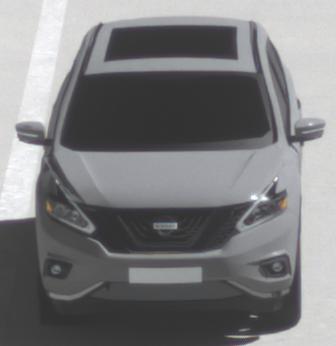
Make: Nissan
Model: Murano
Detailed model: Gen. 3 Z52
Model produced from: 2015
Doors: 5
Color: gray
Road condition: dry road
Daytime: midday
Contrast: high contrast